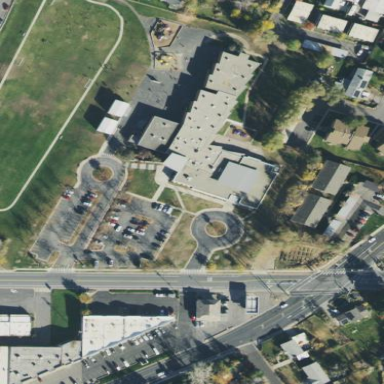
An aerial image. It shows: School.